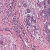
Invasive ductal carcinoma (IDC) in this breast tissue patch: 0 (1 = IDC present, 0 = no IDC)